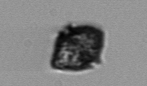
Label: Kryptoperidinium_triquetrum